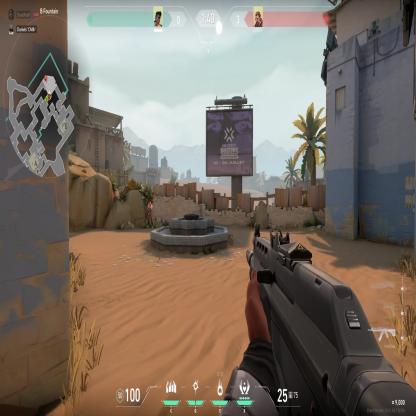
Label: enemy